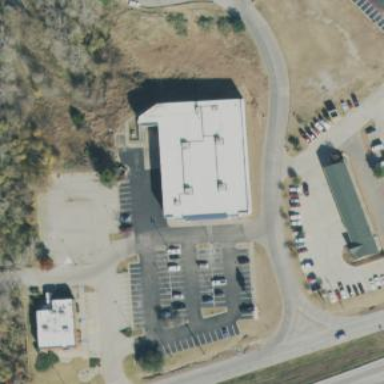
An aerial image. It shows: Retail building.